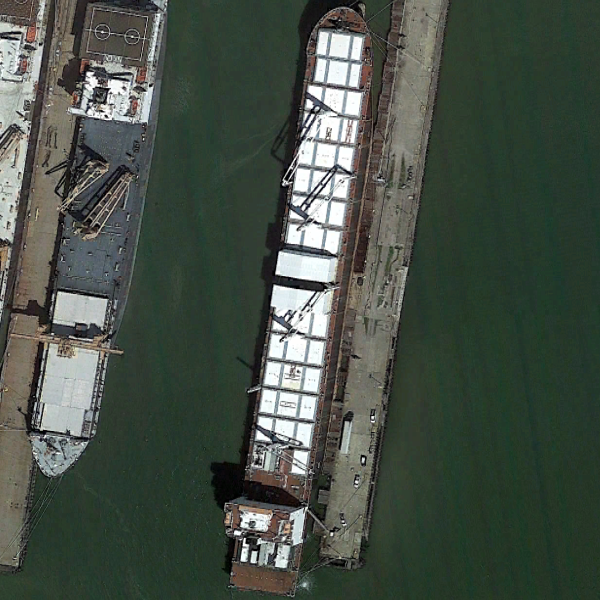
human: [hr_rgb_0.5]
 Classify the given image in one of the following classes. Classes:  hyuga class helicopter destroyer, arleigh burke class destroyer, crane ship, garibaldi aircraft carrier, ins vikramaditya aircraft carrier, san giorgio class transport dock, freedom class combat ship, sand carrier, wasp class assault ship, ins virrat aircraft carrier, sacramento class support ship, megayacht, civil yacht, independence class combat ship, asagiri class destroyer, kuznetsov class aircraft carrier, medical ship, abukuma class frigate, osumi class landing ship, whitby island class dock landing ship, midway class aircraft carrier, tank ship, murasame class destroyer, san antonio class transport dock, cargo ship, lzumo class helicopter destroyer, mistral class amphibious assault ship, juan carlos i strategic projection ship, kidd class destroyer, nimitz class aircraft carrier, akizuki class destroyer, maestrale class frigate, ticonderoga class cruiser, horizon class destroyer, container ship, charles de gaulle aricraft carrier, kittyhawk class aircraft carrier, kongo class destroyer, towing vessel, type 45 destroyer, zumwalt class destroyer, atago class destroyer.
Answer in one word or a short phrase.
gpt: Cargo ship